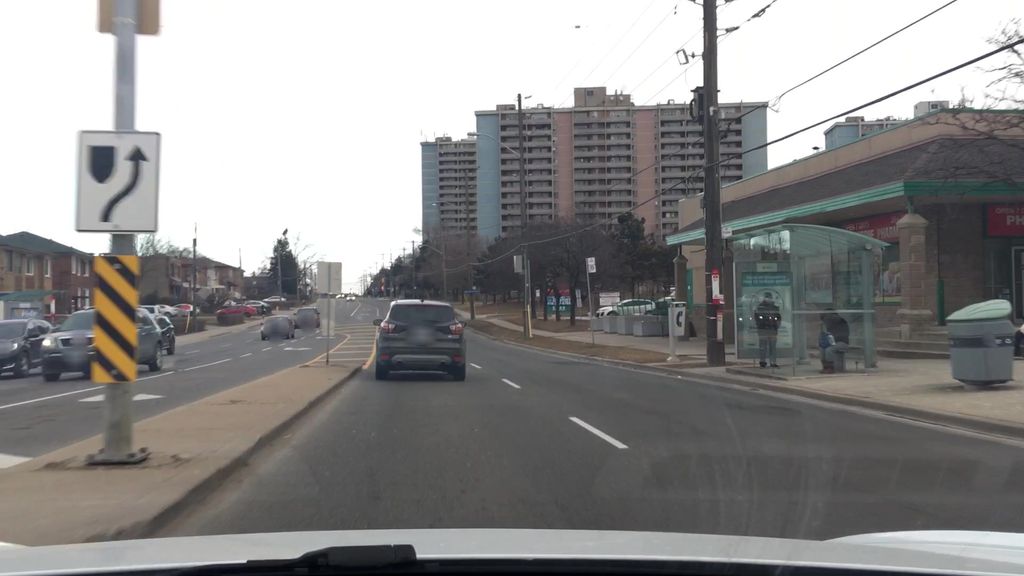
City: toronto